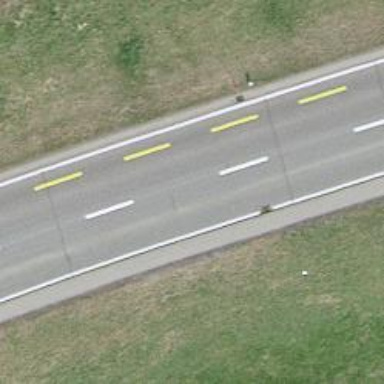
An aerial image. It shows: Secondary road with asphalt surface. There is designated lane for cyclists on the left side.